Aerial crown-view tile of a tropical tree (Barro Colorado Island, Panama), acquired 20250124:
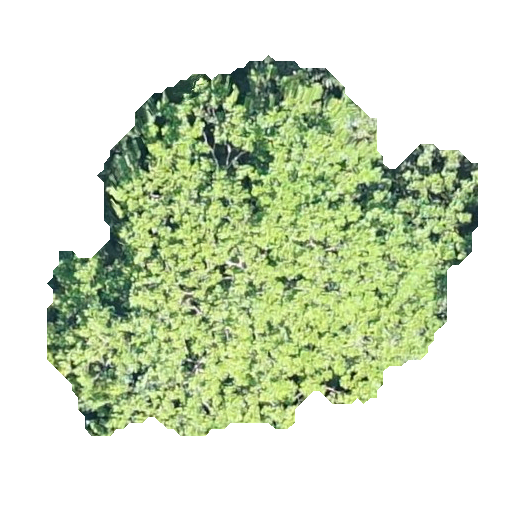
Species: Simarouba amara
GBIF accepted scientific name: Simarouba amara
Crown area: 170.079 m²